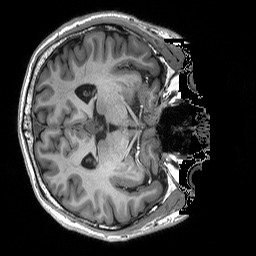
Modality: T1w
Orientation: axial
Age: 54
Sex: male
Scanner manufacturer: siemens
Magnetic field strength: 3 T
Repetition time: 2.5 s
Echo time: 0.00248 s